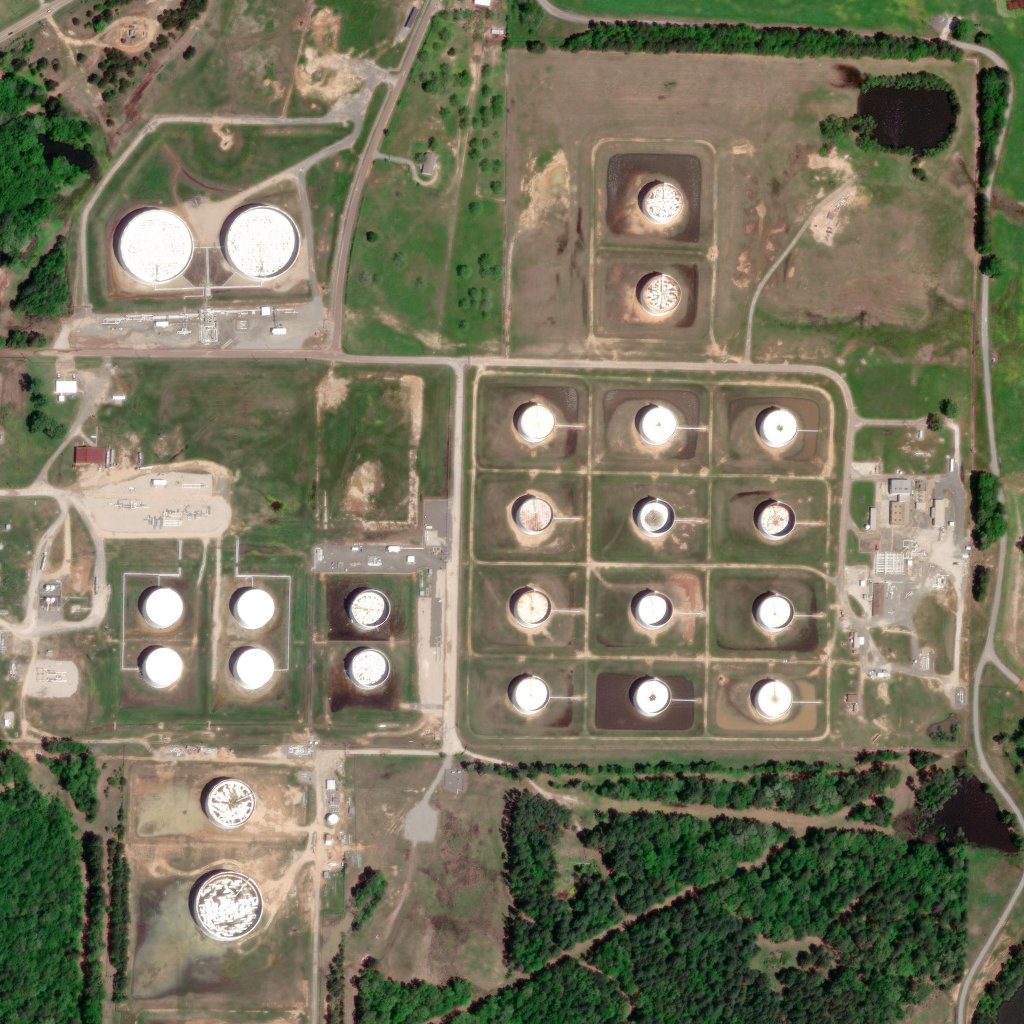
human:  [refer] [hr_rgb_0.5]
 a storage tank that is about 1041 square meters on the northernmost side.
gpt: <box>[[62, 17, 66, 21, 0]]</box>